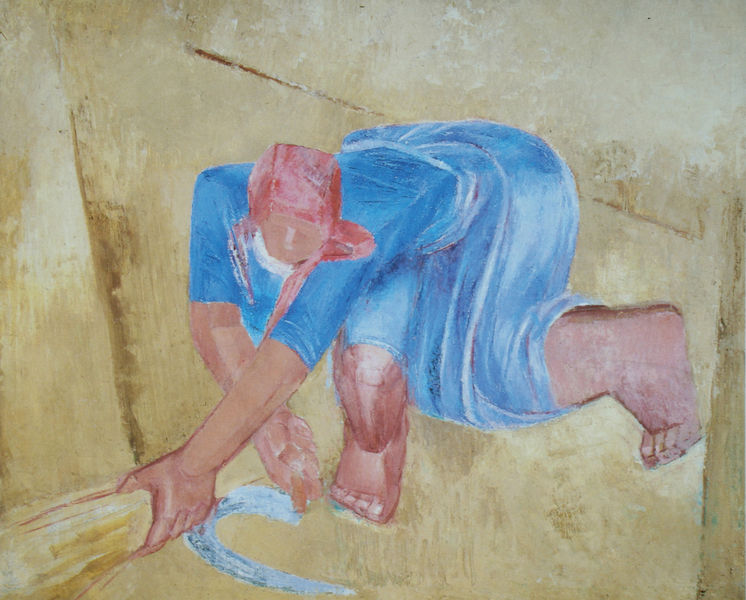
Titel: Die Mäherin
Künstler: Wjatscheslaw Pakulin
Standort: St. Petersburg
Institution: Russisches Museum
Schlagwörter: blau, fuß, hand, körper, wasser, weiß, gelb, impressionismus, mädchen, sand, braun, finger, frau, haar, hell, kleid, licht, nase, raum, gürtel, rot, tuch, beige, expressionismus, fauves, flächig, haube, rock, mütze, wand, arm, arme, augen, falten, gesicht, ärmel, hände, innenraum, öl, erde, feld, felder, sonne, boden, auge, haare, stoff, stoffe, rosa, arbeit, beine, kopfbedeckung, schürze, bein, füße, magd, perspektive, fußboden, zöpfe, acker, arbeiten, bäuerin, getreide, abstrakt, farben, fläche, flächen, farbe, dick, weib, kopftuch, zopf, ölfarbe, ölfarben, knie, zehe, zehen, barfuss, bücken, lappen, sichel, knien, picasso, ähren, putzfrau, kräftig, putzen, ernten, kurzärmlig, erder, fusss